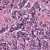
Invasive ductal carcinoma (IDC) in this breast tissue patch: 1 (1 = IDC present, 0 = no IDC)